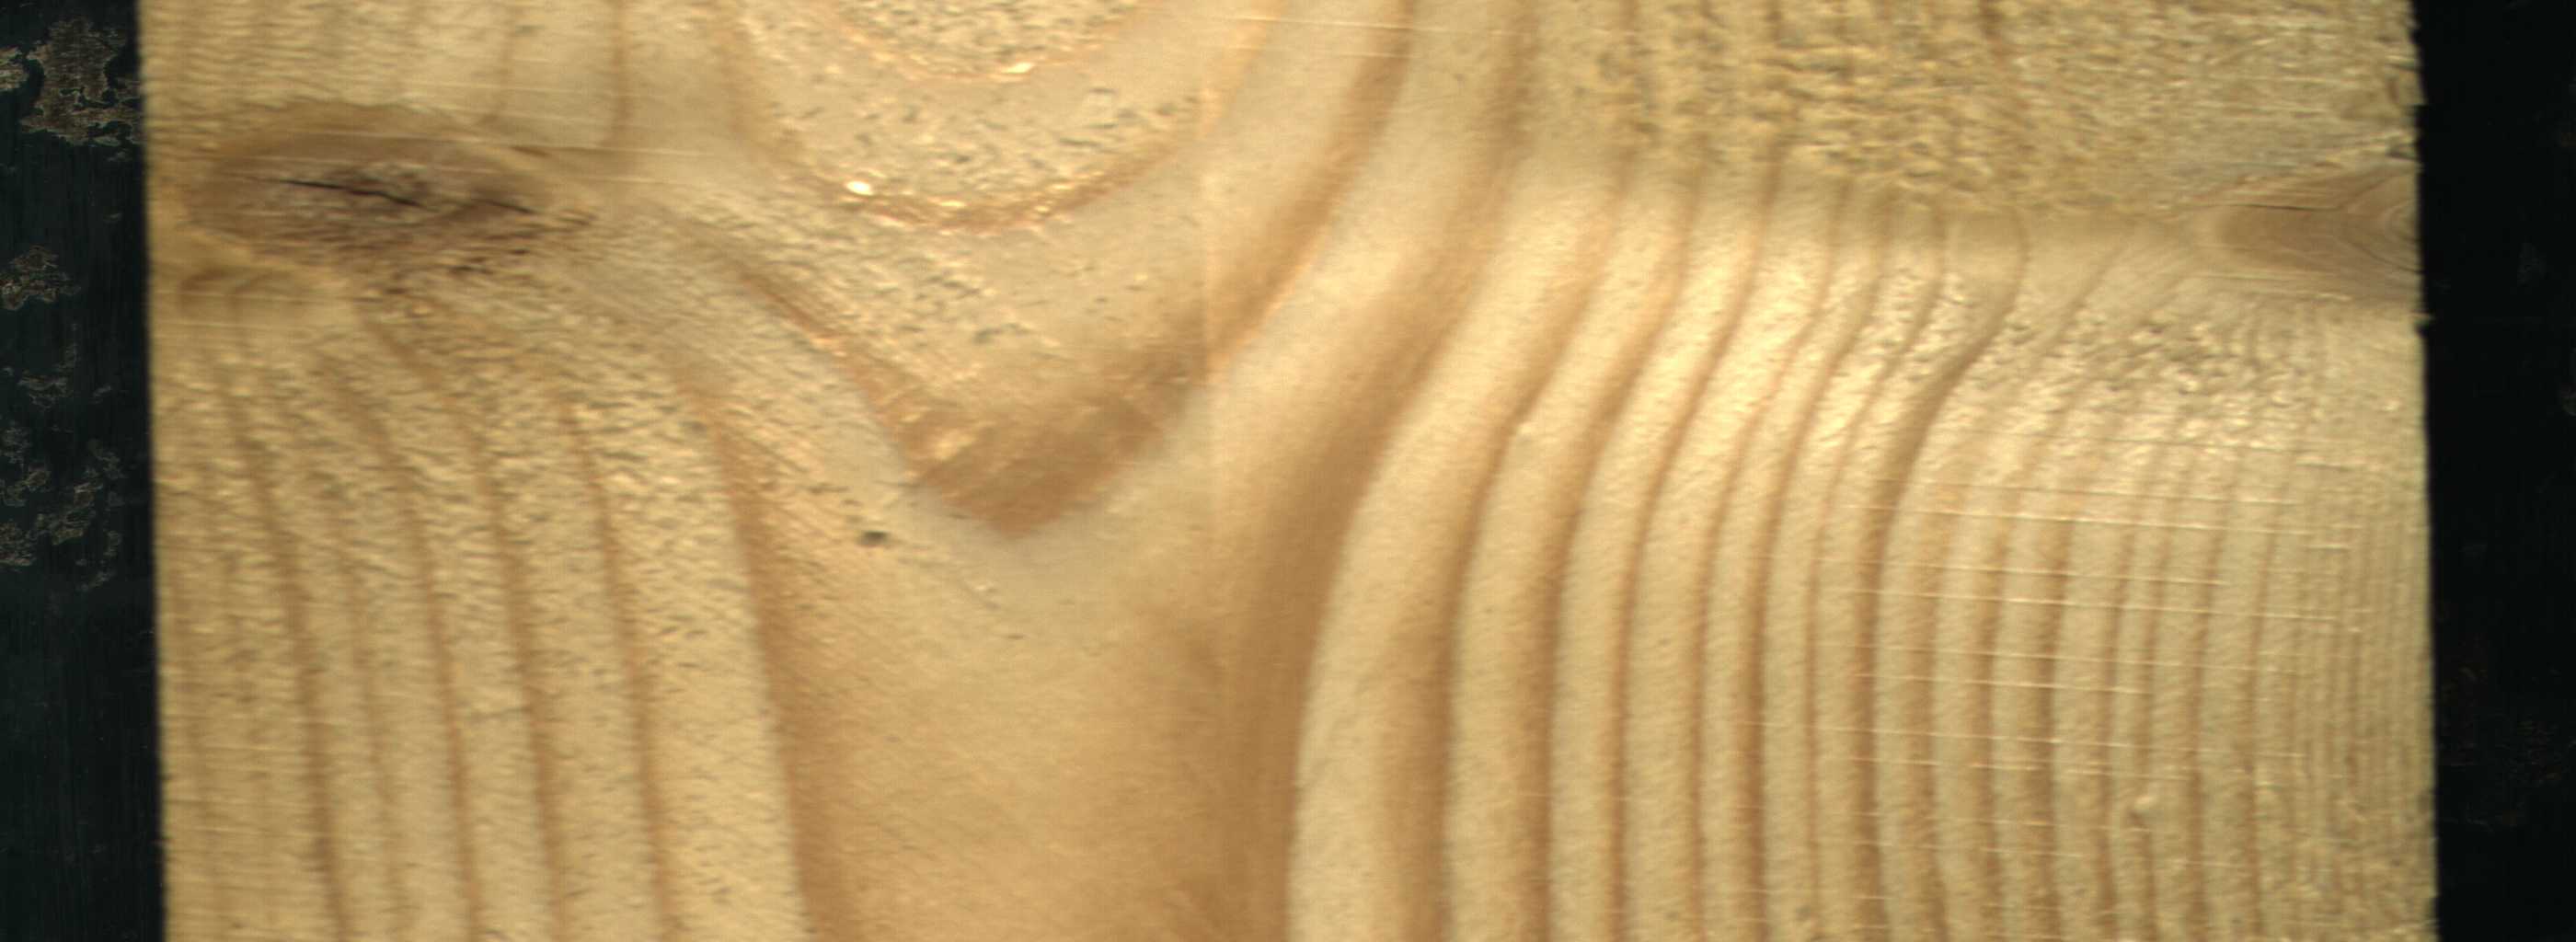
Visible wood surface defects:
knot_with_crack
Live_Knot